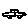
Label: car